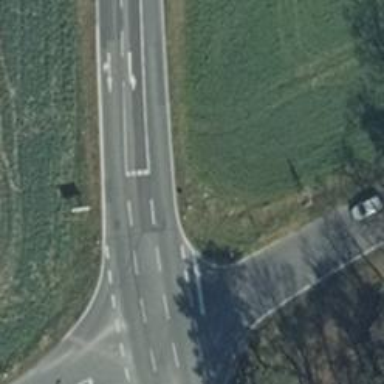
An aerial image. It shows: Secondary road with asphalt surface.